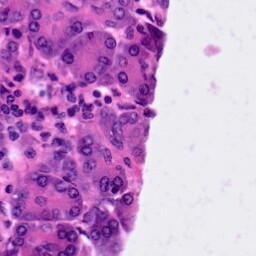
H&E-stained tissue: Pancreatic